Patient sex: F
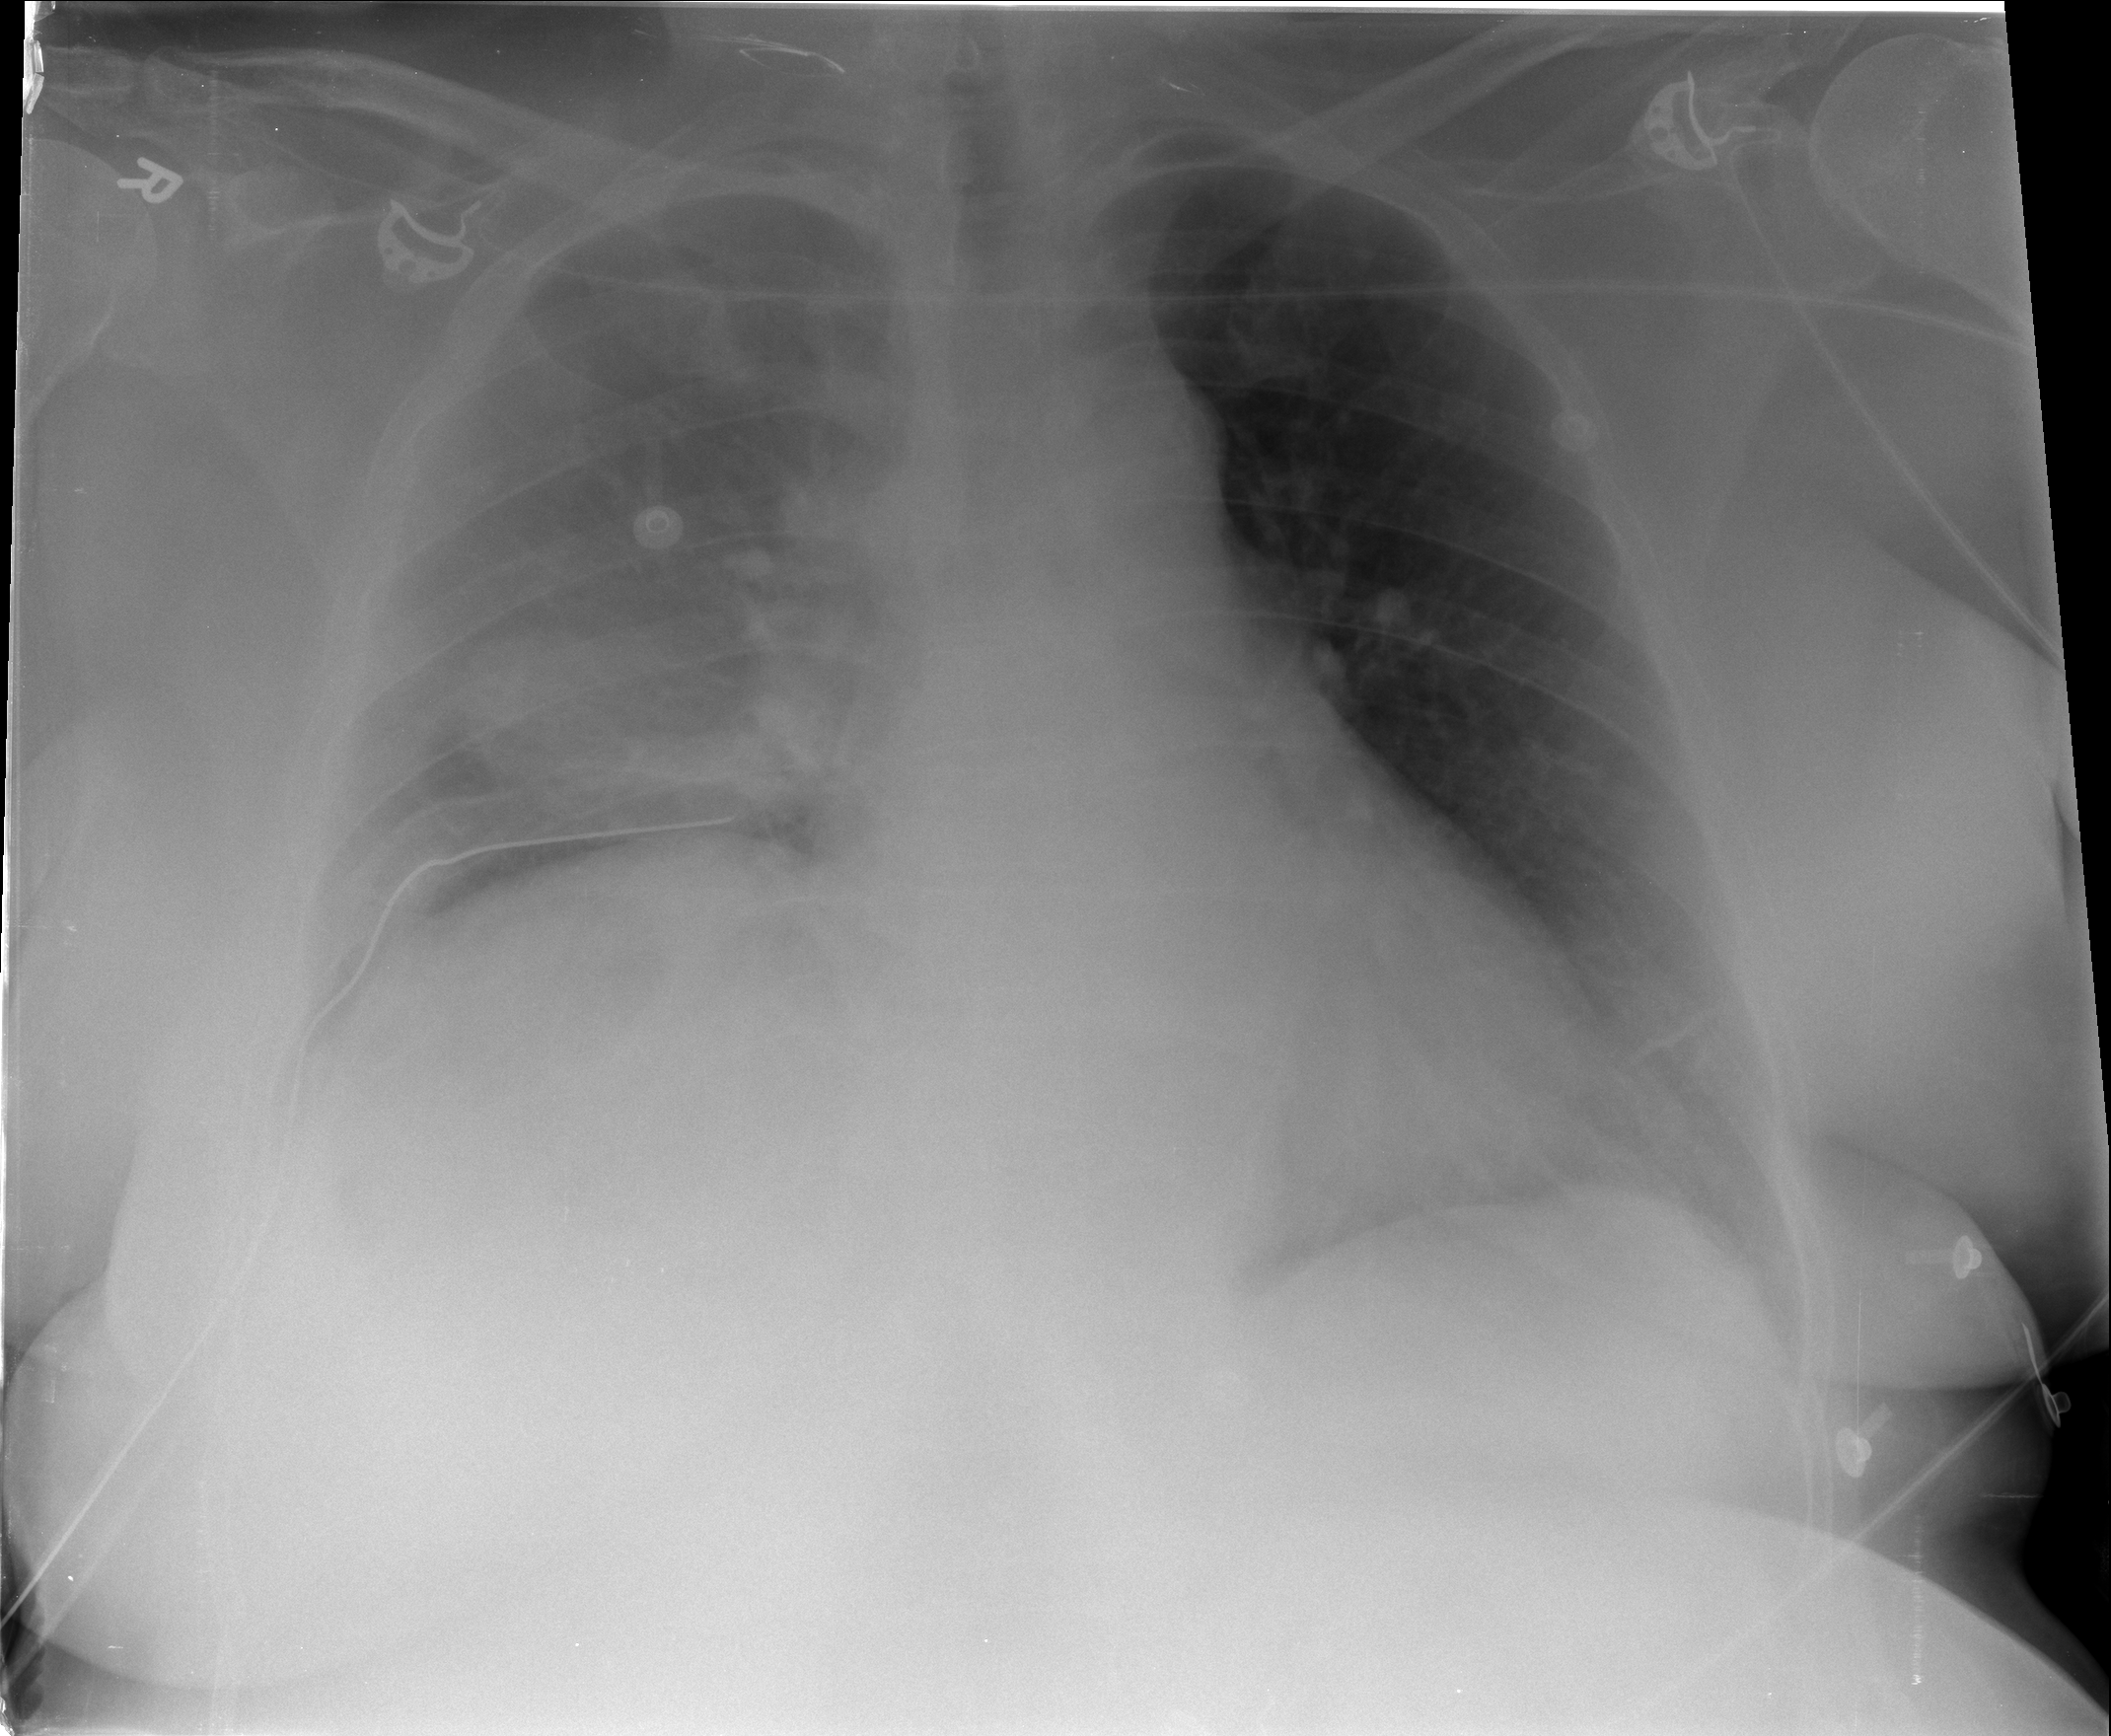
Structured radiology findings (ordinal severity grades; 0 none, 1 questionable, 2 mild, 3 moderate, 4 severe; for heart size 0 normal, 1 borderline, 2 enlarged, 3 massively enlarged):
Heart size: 0
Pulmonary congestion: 0
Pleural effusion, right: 2
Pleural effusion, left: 0
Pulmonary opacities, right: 0
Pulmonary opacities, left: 0
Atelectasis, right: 3
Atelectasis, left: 0